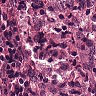
Metastatic tissue present: yes